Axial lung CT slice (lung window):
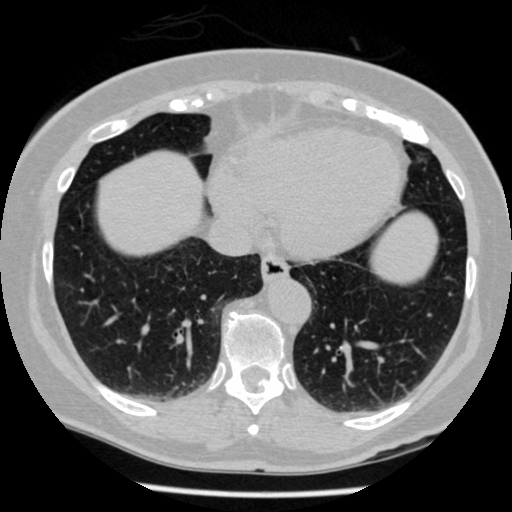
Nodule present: no